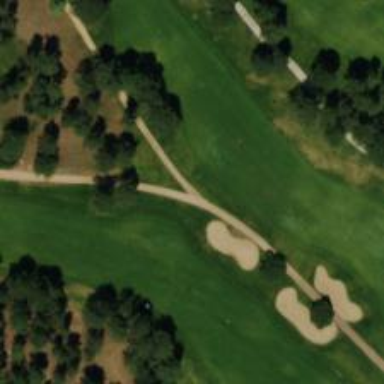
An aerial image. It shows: Path on golf course marked as Golf Cart track.